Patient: sex M, age 61
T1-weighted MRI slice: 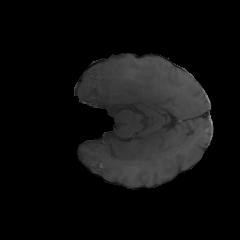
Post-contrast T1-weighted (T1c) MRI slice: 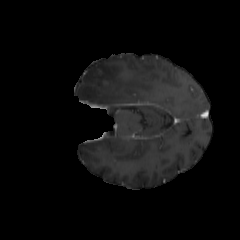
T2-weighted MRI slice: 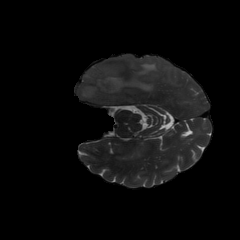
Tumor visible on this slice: yes
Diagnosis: Glioblastoma, IDH-wildtype
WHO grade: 4